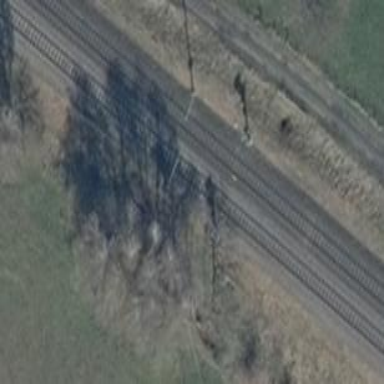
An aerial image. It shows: Railway signal.